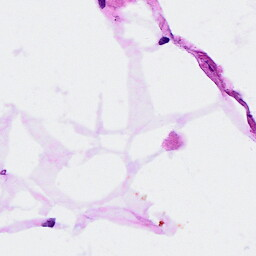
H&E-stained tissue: Breast